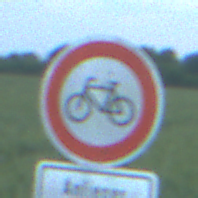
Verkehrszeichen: VerbotRadverkehr
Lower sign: PersonengruppenFrei2
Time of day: SunriseSunset
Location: Outdoor (Nature)
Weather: PartlyCloudy
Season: NotSpecified
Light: Natural